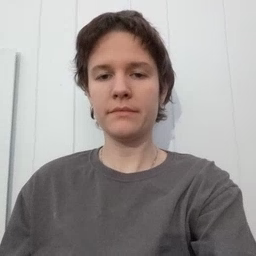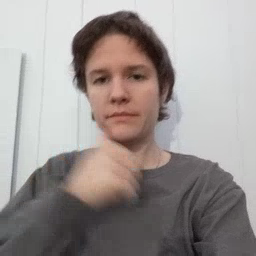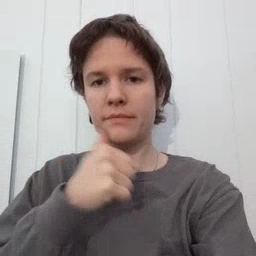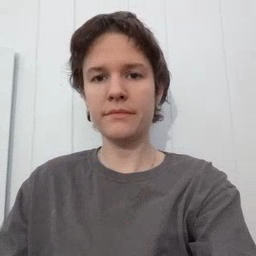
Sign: girl